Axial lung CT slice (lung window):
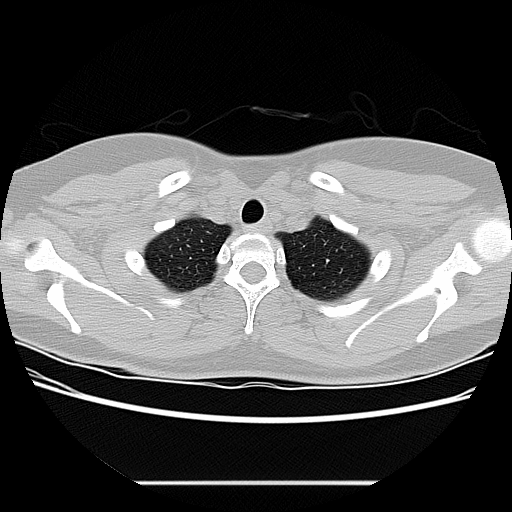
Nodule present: no